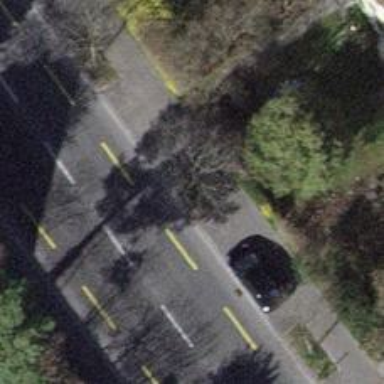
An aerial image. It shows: Avenue of trees.